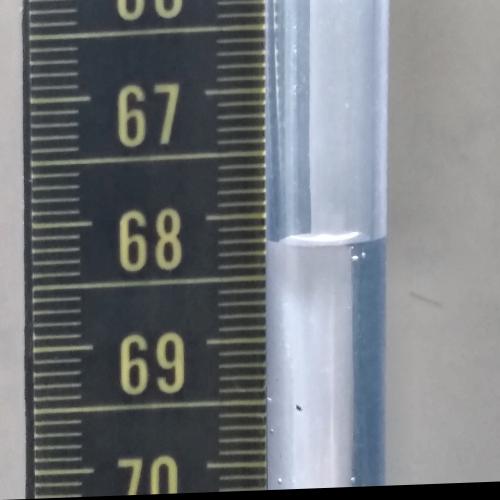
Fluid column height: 68.2 cm